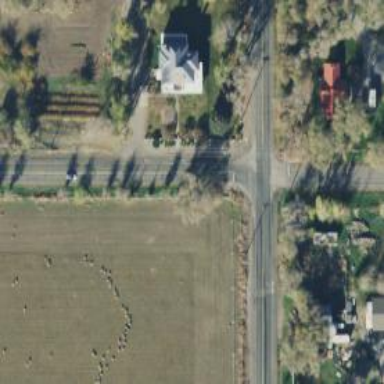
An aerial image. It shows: Stop road.